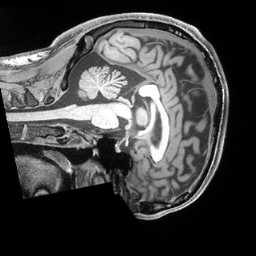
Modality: T1w
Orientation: sagittal
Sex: male
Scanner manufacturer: siemens
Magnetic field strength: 3 T
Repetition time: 2.4 s
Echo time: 0.00224 s